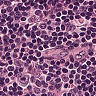
Metastatic tissue present: no